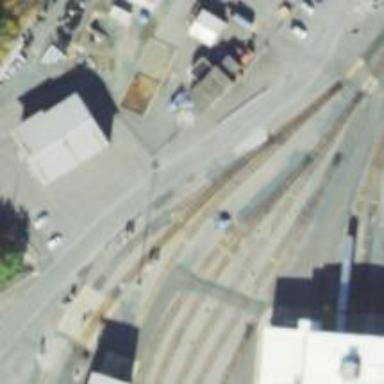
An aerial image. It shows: Railway yard used for servicing trains.